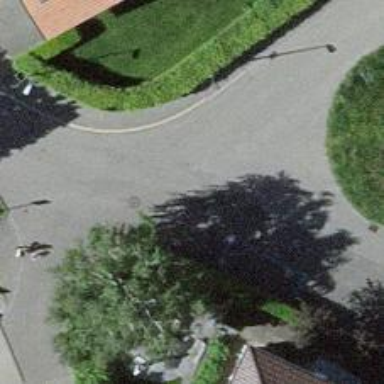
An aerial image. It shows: Residential road with sidewalk on the left side.